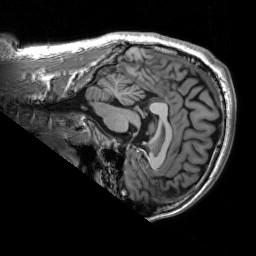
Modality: T1w
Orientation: sagittal
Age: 34
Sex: male
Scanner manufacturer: siemens
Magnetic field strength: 3 T
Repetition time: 2.53 s
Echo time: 0.00277 s